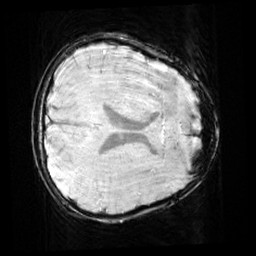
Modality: SWI
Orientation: axial
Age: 11
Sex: male
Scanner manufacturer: siemens
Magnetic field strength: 3 T
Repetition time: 0.027 s
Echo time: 0.02 s